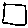
Label: square